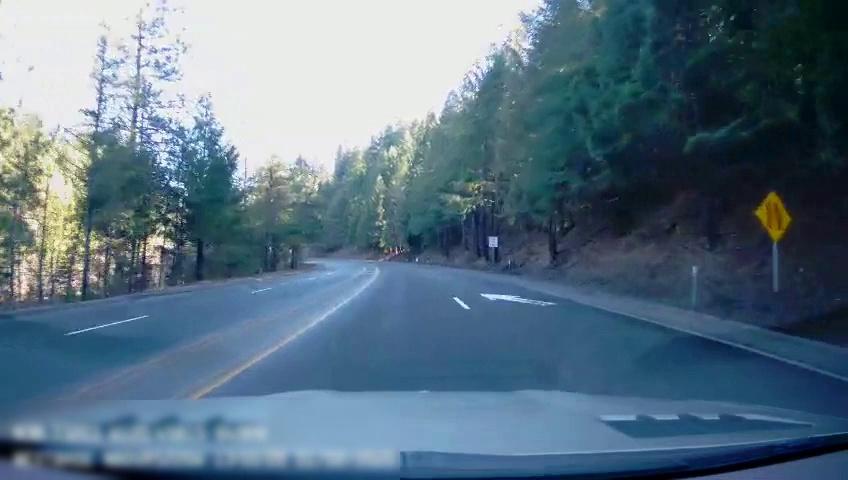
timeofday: Day
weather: Sunny
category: Drivable Space
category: Lanes | Opposite Lane
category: Lanes | Alternate Lane
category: Lanes | Current Lane
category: Lanes | Opposite Lane
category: Lanes | Current Lane
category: Lanes | Alternate Lane
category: Lanes | Opposite Lane
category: Traffic | Signs
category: Traffic | Signs